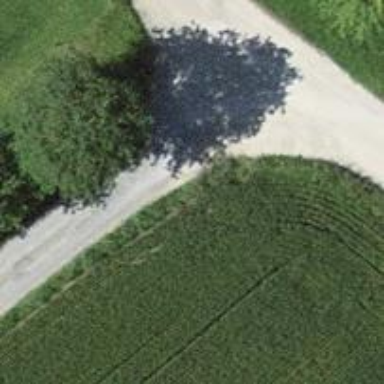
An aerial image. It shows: Unpaved residential road.